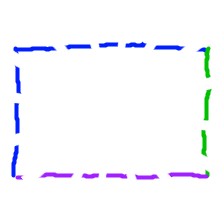
Shape: rectangle